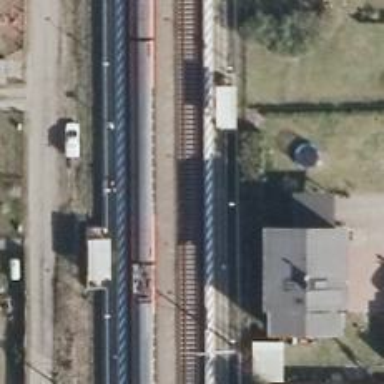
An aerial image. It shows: Stop position for public transport at railway stop.